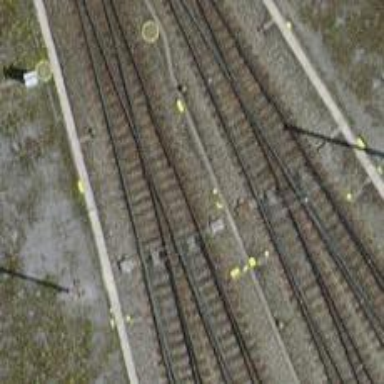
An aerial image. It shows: Railway yard.